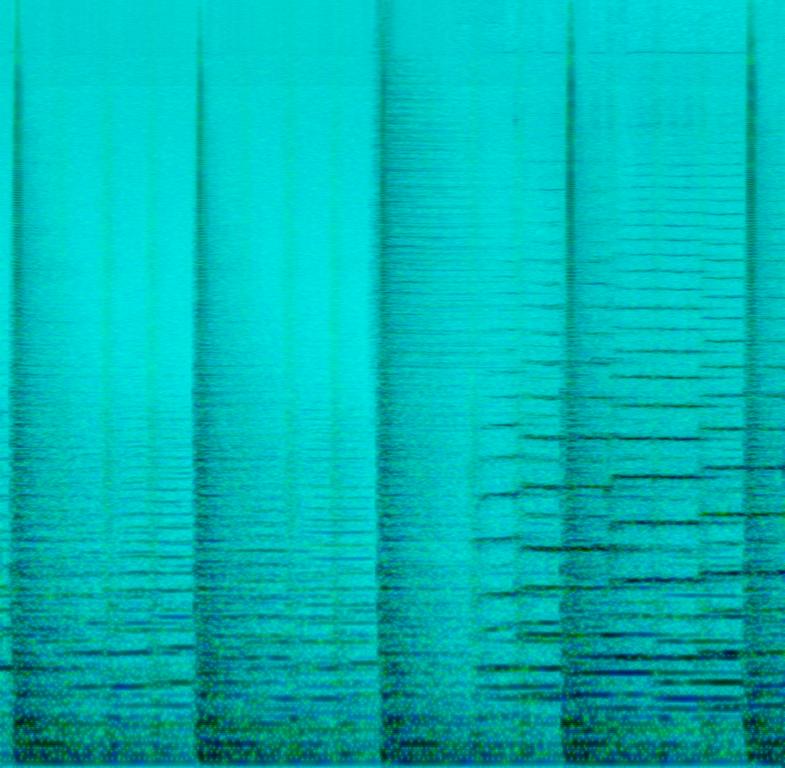
The song is an instrumental. The song is slow tempo with building crescendo , string section harmony, horn section, drums playing steadily and piano accompaniment. The song is suspenseful and builds anticipation. The song is a movie soundtrack and has an average audio quality.